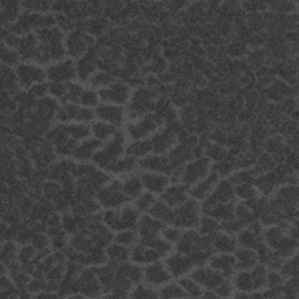
Label: frost